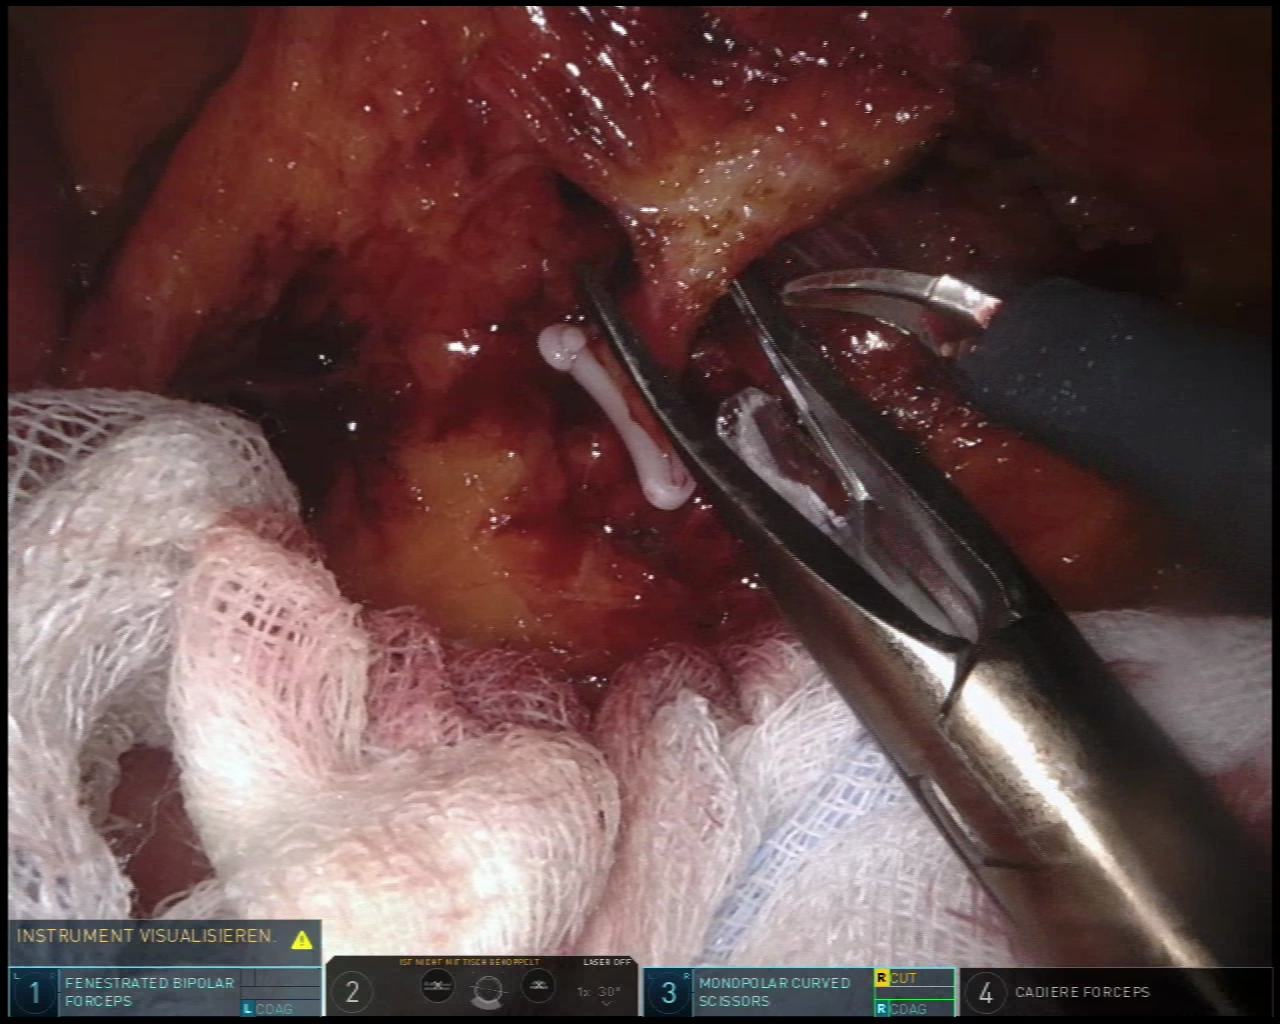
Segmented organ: inferior_mesenteric_artery
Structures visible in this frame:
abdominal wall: no
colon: no
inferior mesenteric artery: yes
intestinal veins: no
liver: no
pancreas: no
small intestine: no
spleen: no
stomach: no
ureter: no
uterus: no
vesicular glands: no